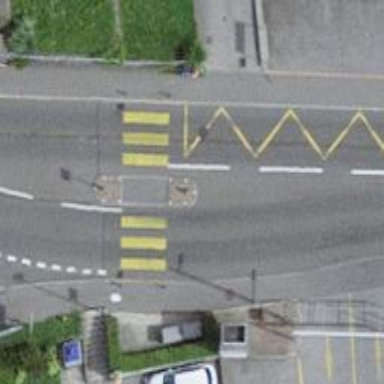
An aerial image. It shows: Bus stop with platform for public transport.